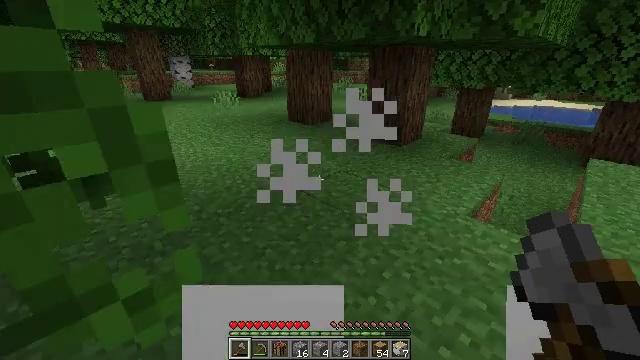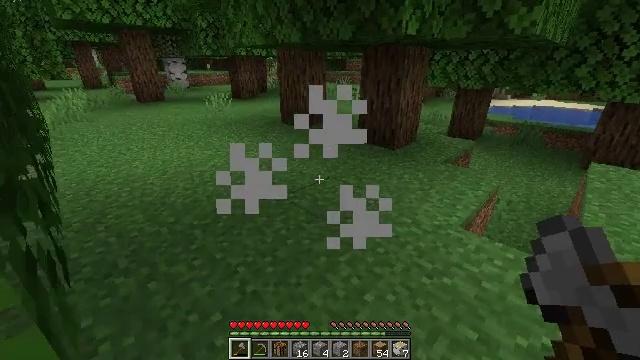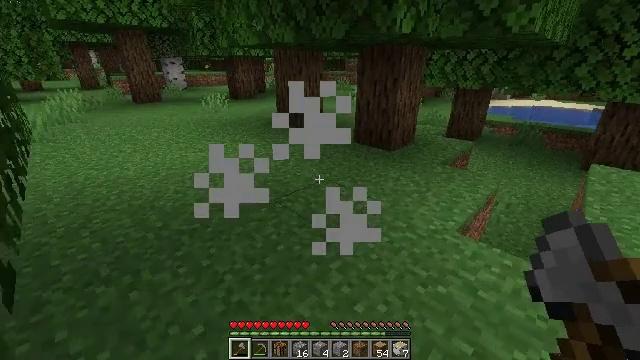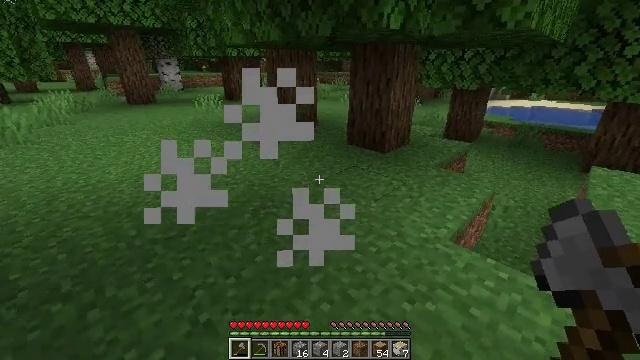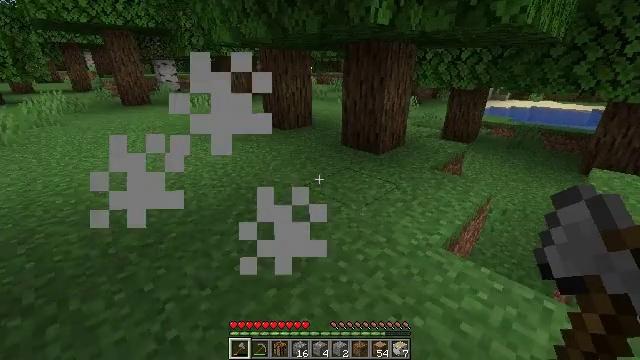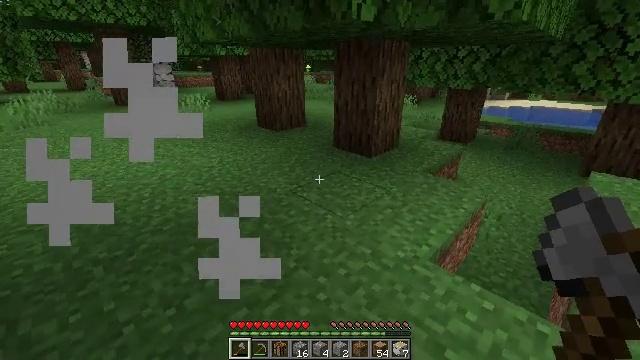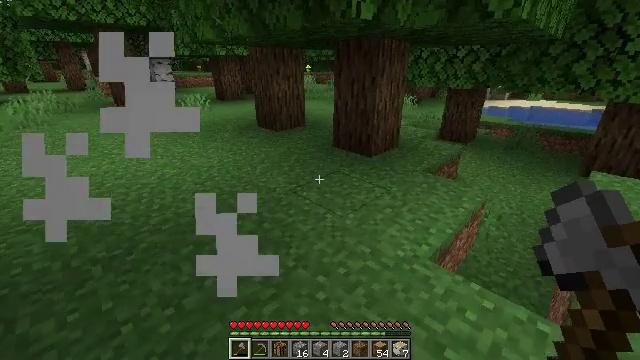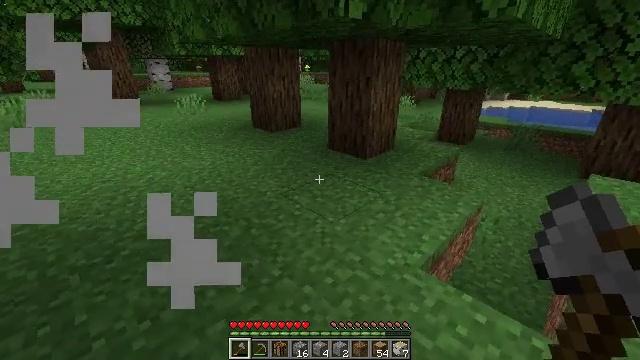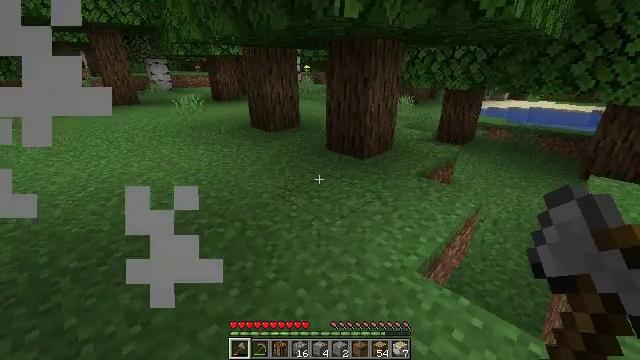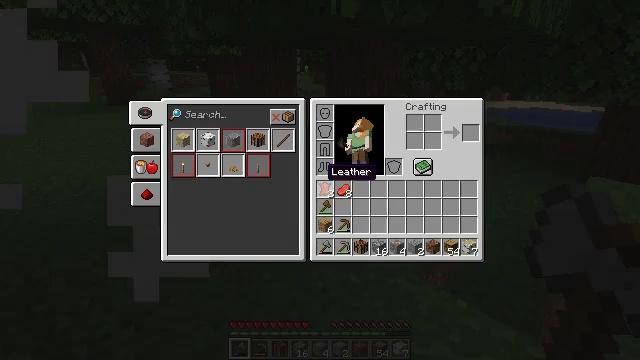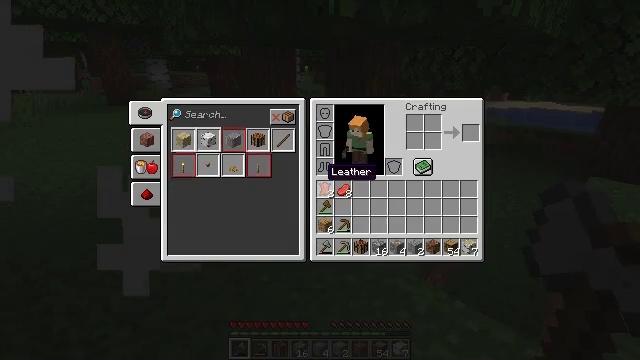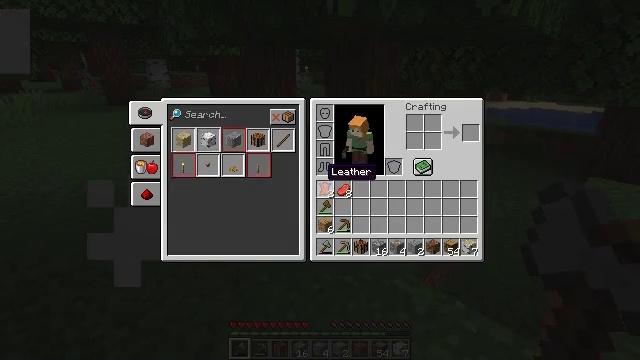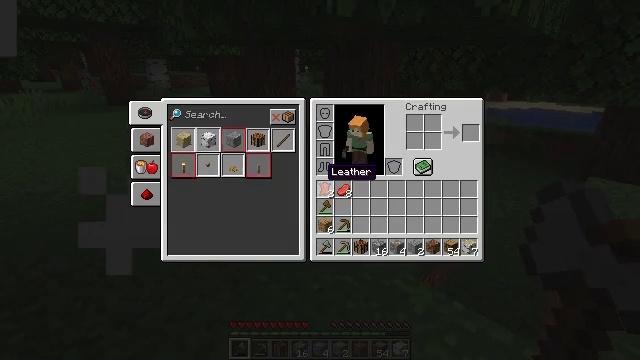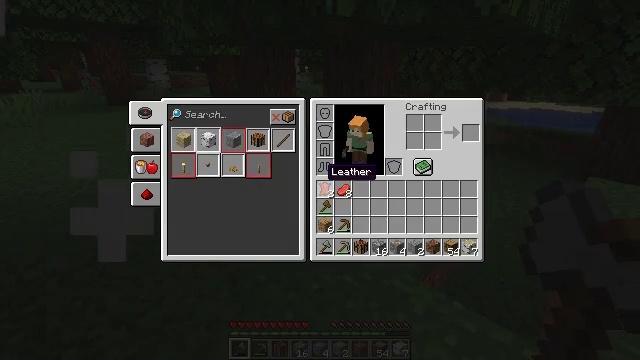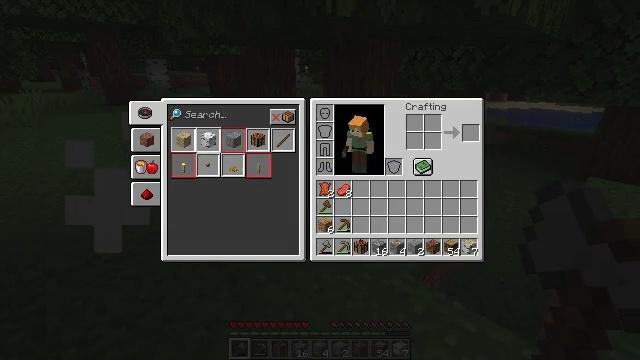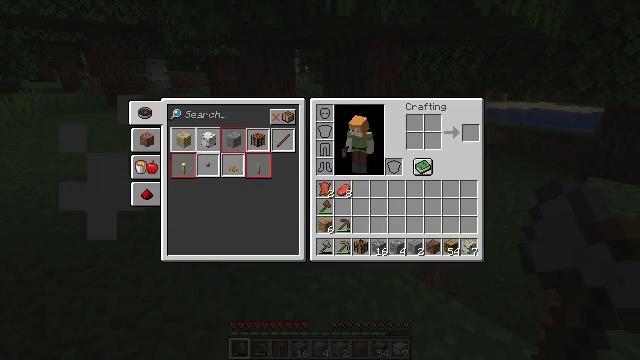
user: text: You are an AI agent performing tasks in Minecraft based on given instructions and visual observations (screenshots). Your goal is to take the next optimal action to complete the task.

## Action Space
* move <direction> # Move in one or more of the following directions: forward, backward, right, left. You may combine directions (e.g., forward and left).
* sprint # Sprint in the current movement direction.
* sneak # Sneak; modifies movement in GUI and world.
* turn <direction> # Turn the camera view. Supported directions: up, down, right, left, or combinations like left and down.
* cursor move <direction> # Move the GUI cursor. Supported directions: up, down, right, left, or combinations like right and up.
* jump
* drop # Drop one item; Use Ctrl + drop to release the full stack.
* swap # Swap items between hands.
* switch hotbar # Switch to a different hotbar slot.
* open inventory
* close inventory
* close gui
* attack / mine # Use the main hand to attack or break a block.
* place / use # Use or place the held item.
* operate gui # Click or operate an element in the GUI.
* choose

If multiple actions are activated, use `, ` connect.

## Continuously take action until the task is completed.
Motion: motion action
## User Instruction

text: Hunt animals.
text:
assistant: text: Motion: move forward and move right
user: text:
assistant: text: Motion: move forward and move right
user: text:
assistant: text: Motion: move forward and move right
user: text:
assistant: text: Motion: move forward and move right
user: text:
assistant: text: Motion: move forward and move right
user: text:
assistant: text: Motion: no_op
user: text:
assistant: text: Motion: no_op
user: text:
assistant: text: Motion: no_op
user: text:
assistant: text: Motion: open inventory
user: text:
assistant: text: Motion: open inventory
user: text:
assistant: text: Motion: no_op
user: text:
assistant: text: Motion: no_op
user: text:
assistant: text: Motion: no_op
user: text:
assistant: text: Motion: no_op
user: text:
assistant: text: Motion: no_op
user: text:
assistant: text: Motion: no_op
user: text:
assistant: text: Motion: no_op
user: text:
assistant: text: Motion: no_op
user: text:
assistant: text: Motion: no_op
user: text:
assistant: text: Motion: cursor move right
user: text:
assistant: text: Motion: cursor move right
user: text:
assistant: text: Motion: no_op
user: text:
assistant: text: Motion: no_op
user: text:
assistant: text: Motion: close inventory
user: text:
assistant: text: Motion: close inventory
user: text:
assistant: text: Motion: close inventory
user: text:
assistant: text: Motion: no_op
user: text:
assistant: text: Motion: no_op
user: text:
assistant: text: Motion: no_op
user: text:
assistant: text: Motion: no_op